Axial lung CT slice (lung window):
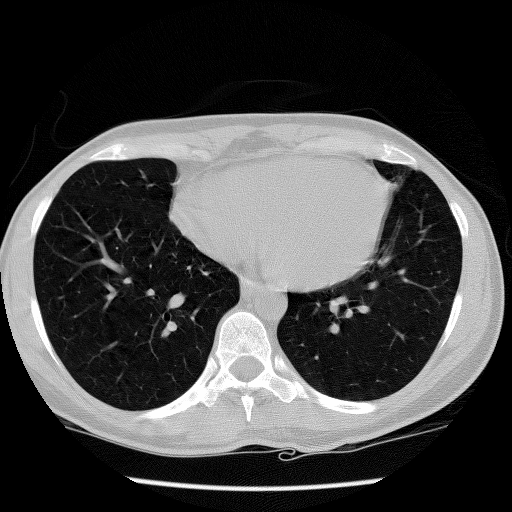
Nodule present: no